Field crop: tomato
Growth stage: 1
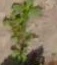
Species: portulaca